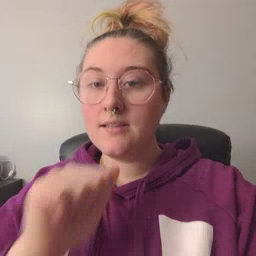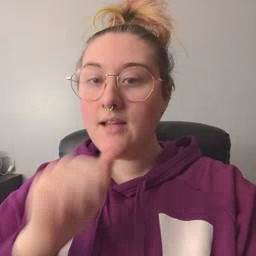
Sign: not